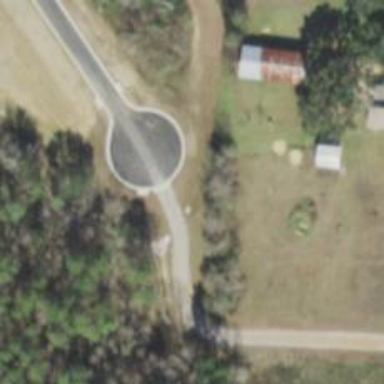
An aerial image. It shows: Turning circle on the road.